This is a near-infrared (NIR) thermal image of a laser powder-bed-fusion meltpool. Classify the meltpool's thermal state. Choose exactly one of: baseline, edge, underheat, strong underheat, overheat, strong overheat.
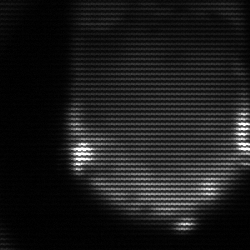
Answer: edge